Question: Hi I'm currently stuck on a problem that I'm hoping someone may be able to help me with. I've tried looking around for a solution but haven't had too much luck. I am a biologist starting to integrate automated image-analysis into my workflow so forgive me if this isn't the right place to ask this question. I have performed segmentation with skimage to identify objects within a set of images (example below) obtained via microscopy as seen below:

What I am wanting to do now however is take each one of these objects and measure their individual radial profiles by creating an n-number of equally spaced rings within the object. From this I want to extract the mean and total intensity from each of those rings in order to quantify the variation of radial intensity (example below). The biggest issue I'm having is actually finding a way to re-segment these objects into equally spaced rings with skimage. I have tried creating multiple rings from the object-center however as the object-bounds are not perfect circles this does not achieve what we want.
<URL>
FYI - This is also a function available using the software CellProfiler which I have used in the past to accomplish this (<URL> however I am attempting to recreate this functionality independently of CellProfiler so we can run our analysis more efficiently. Any guidance or even nudges in the right direction would be greatly appreciated.
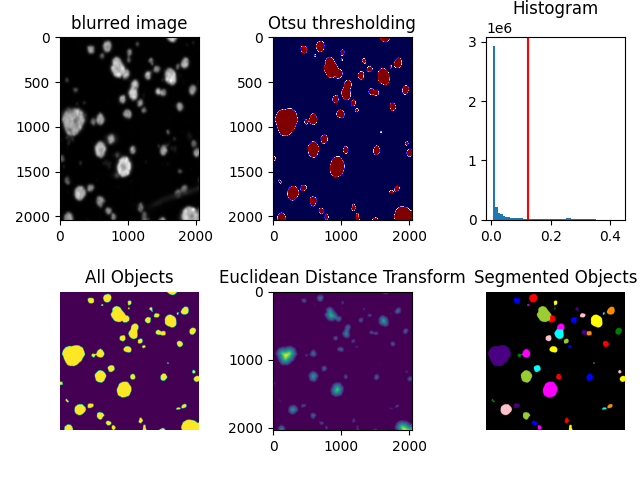
Answer: Let's say we have the coordinates of the object-center (x0, y0) along with the set of M coordinates of the object-edge H={(hx1, hy1), (hx2, hy2), ..., (hxM, hyM)}.
In this context, our aim is to find the coordinates of N rings or closed curves that equally segment the object. All the rings have the same center as the object located at (x0, y0).
I suggest that we can do it through calculating the coordinates of N evenly spaced sections segmenting all the lines lying between the object-center and the object edge as L={ {(x0, y0), (hx1, hy1)}, {(x0, y0), (hx2, hy2)}, ..., {(x0, y0), (hxM, hyM)} }.
E.g, utilizing this formula <URL>